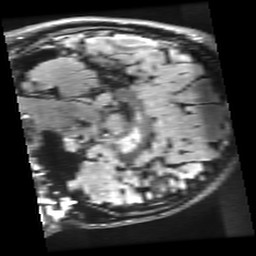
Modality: FLAIR
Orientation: sagittal
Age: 22
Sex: female
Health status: healthy
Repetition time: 12 s
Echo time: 0.09782 s